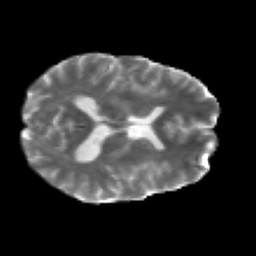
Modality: T2w
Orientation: axial
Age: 37
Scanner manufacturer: siemens
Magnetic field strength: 3 T
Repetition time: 2.2 s
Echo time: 0.084 s